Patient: sex M, age 79
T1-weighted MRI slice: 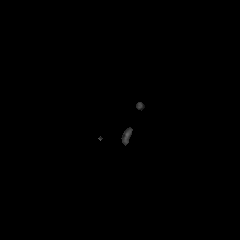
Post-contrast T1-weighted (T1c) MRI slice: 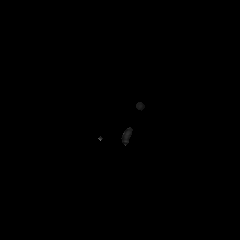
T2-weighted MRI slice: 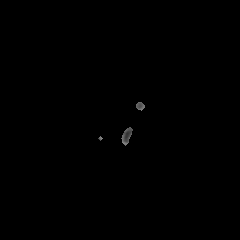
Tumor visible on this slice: no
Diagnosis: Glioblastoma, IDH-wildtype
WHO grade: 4